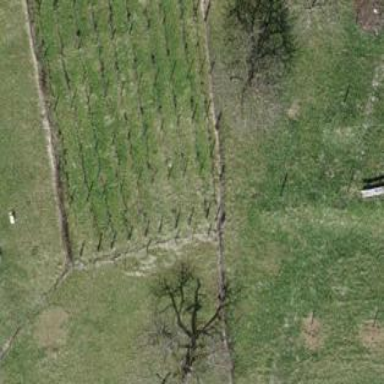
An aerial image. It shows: Beautiful vineyard in the countryside.